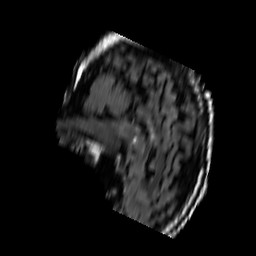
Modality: FLAIR
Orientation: sagittal
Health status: ill
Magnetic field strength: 3 T